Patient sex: M
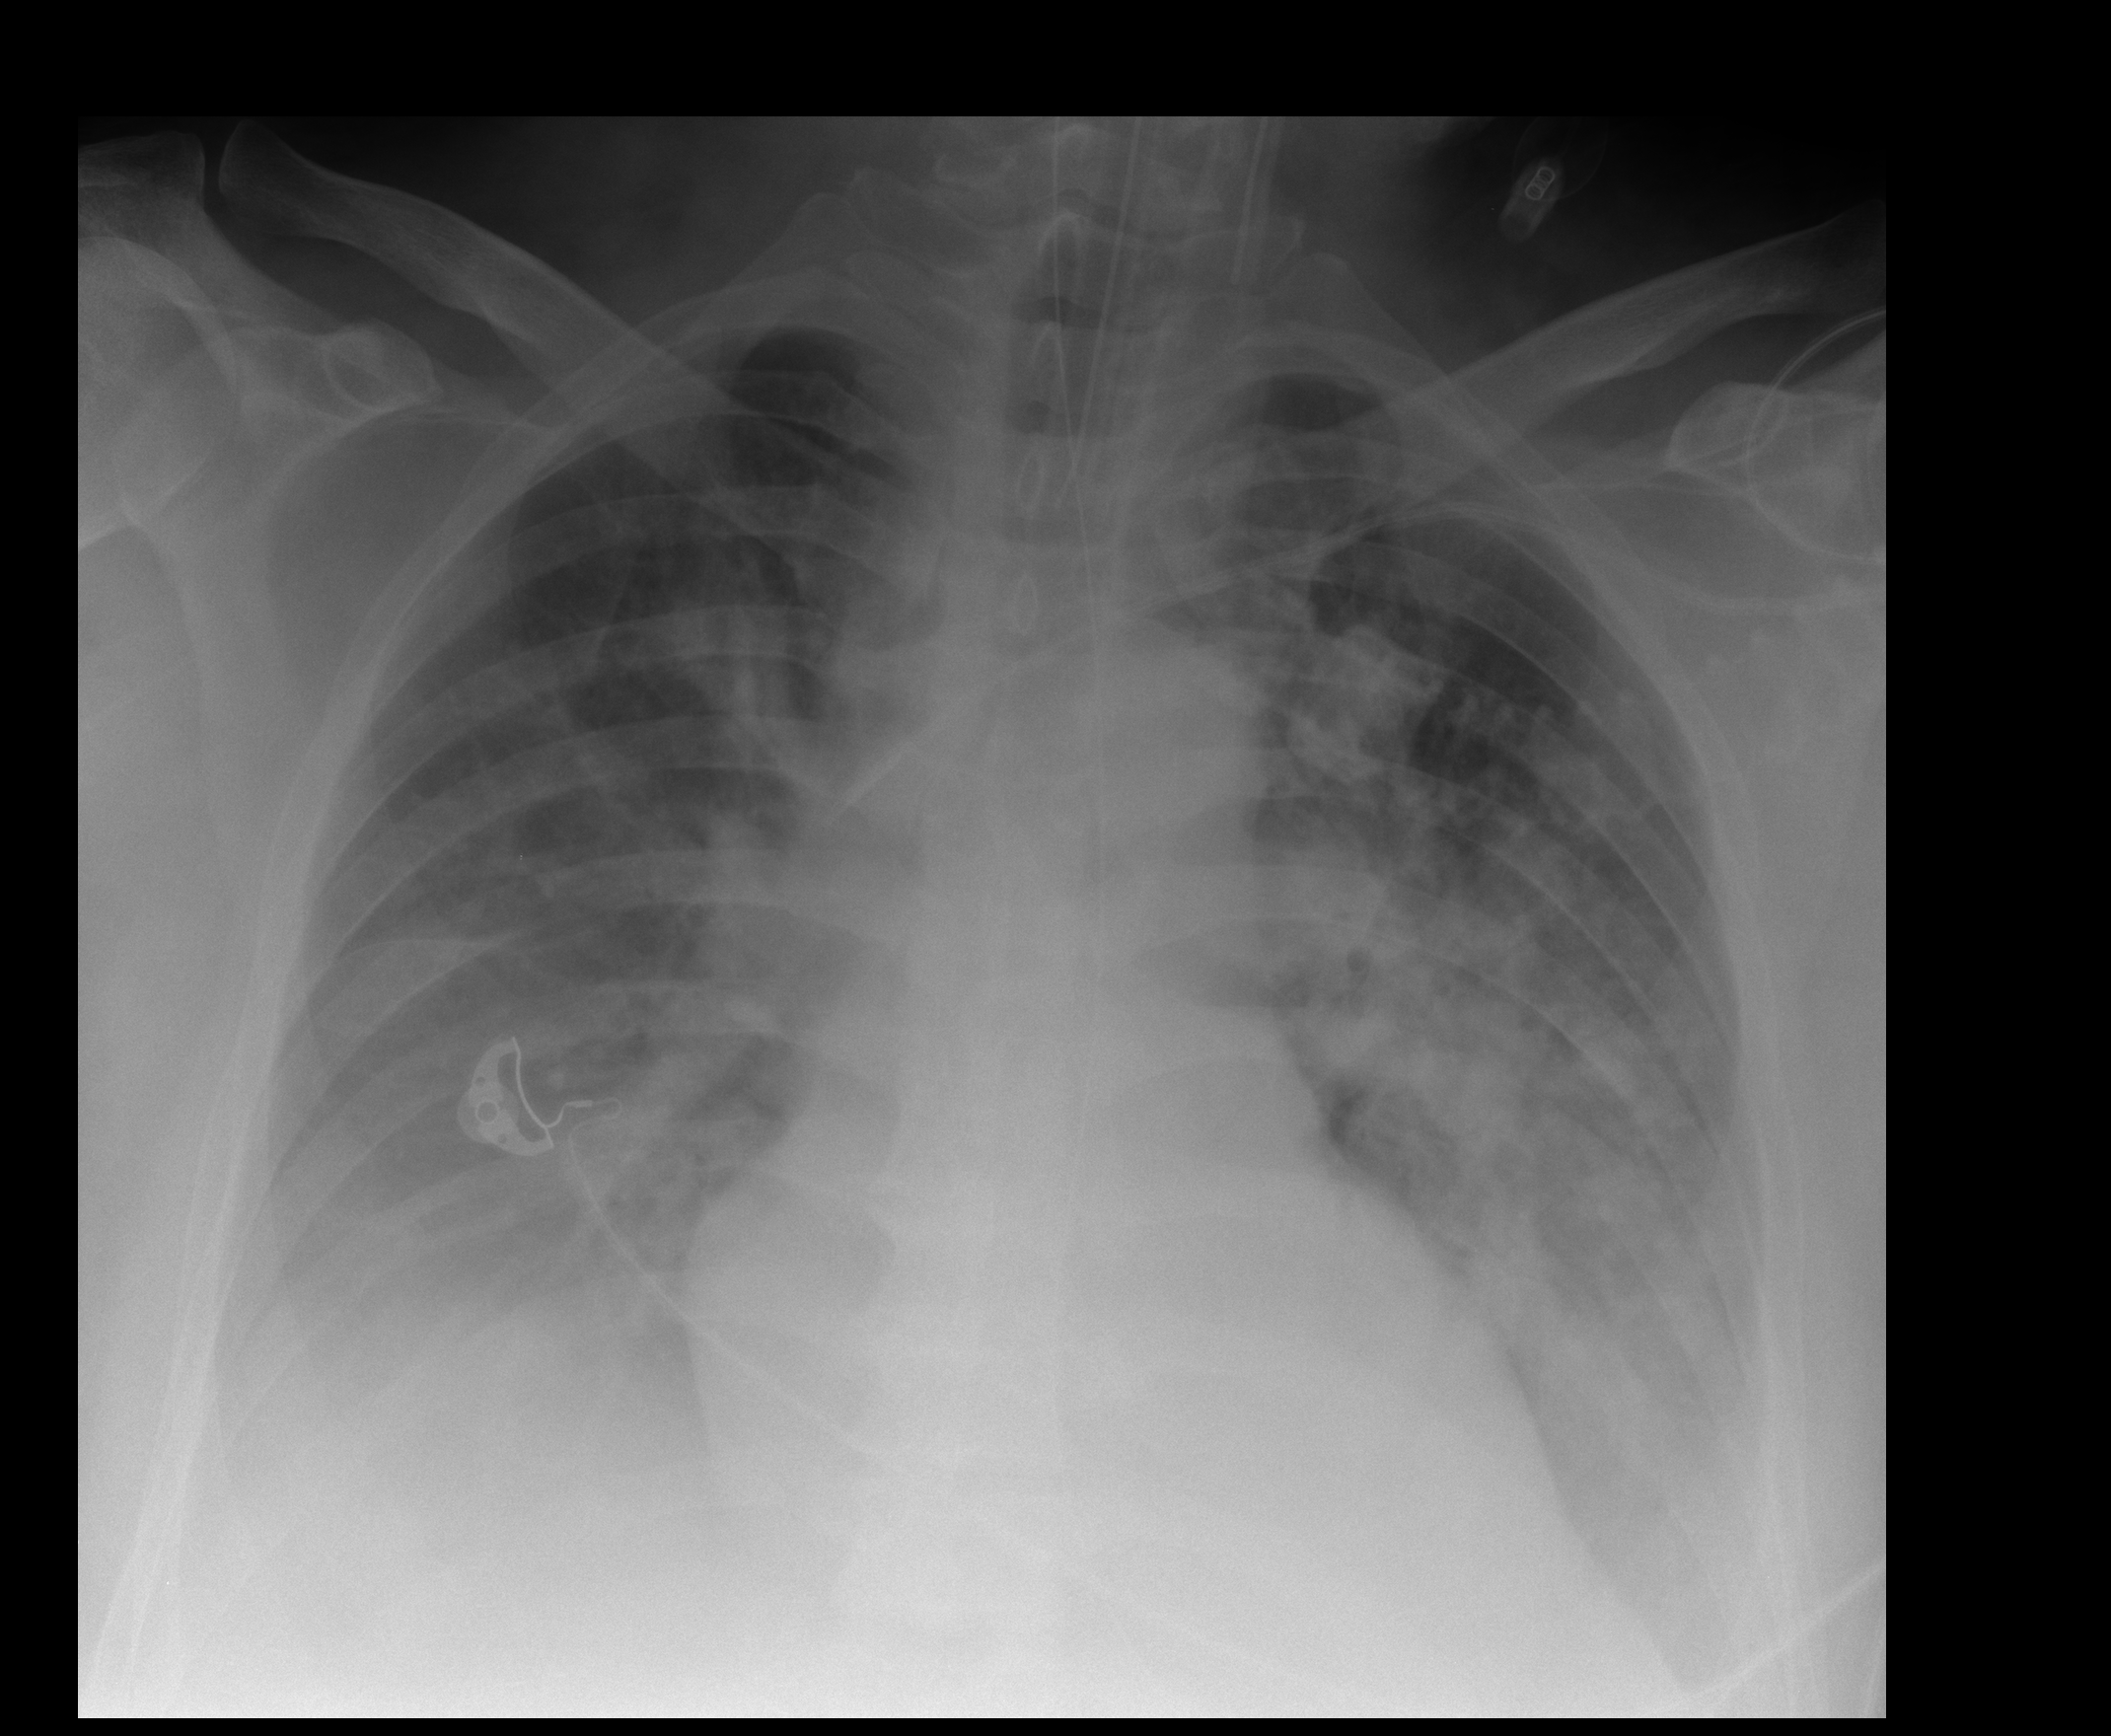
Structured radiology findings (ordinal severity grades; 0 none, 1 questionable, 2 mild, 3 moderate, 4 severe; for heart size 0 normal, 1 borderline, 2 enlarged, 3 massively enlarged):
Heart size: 2
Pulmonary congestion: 2
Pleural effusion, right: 2
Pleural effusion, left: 2
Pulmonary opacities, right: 1
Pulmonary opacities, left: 2
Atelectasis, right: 2
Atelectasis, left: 2